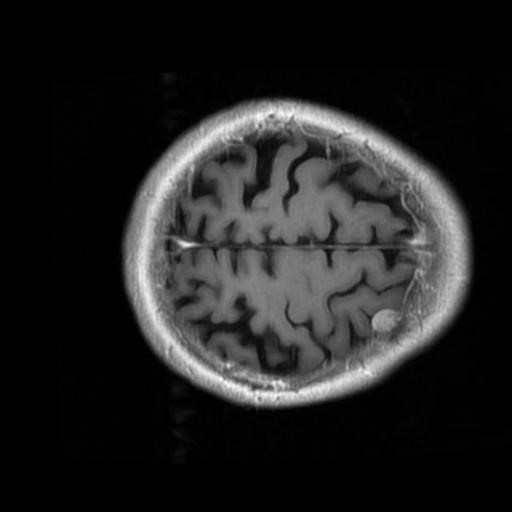
Label: brain_menin